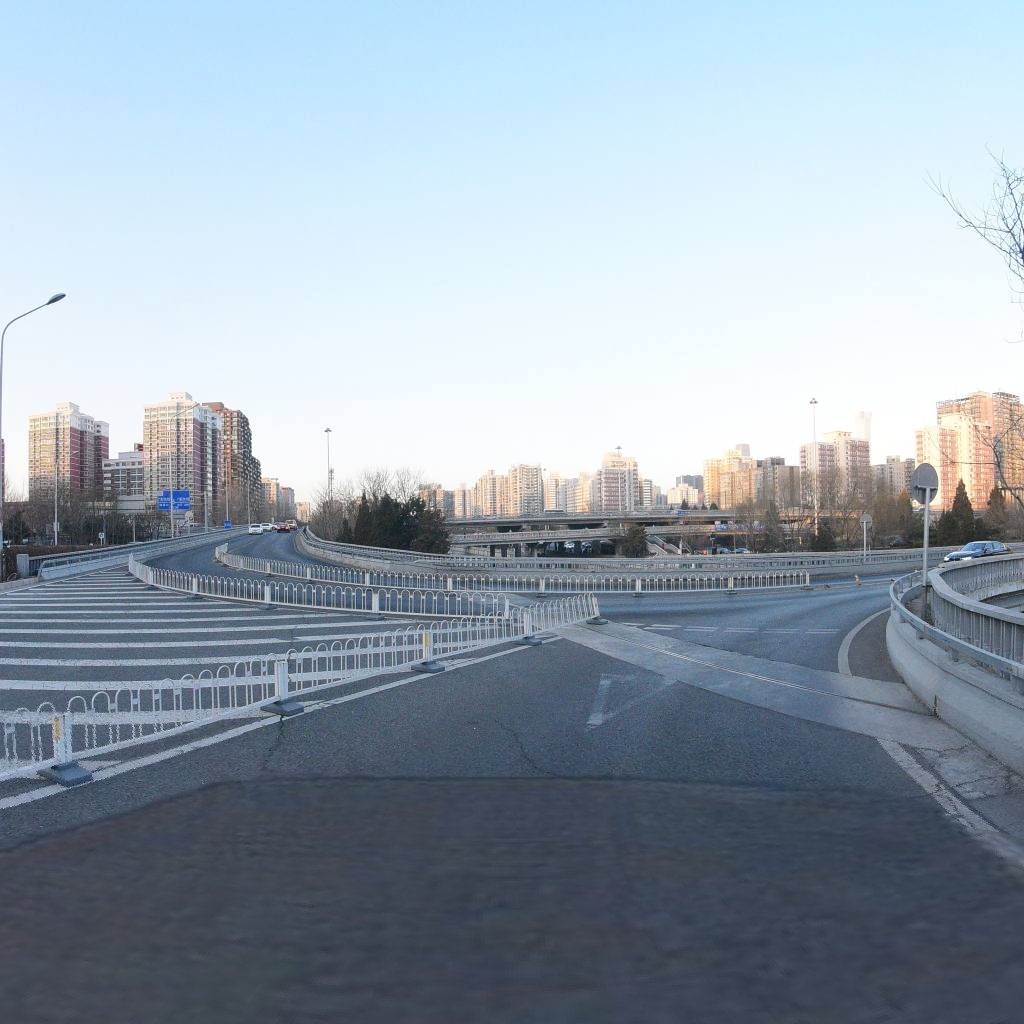
Region: Dongcheng
Road damage annotations: longitudinal crack, longitudinal crack